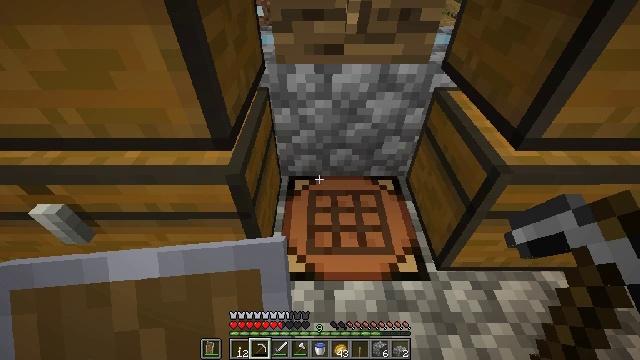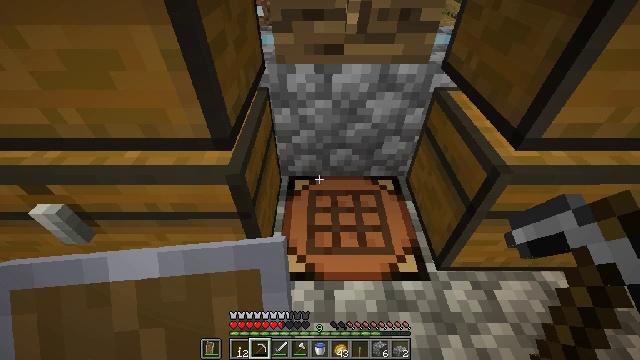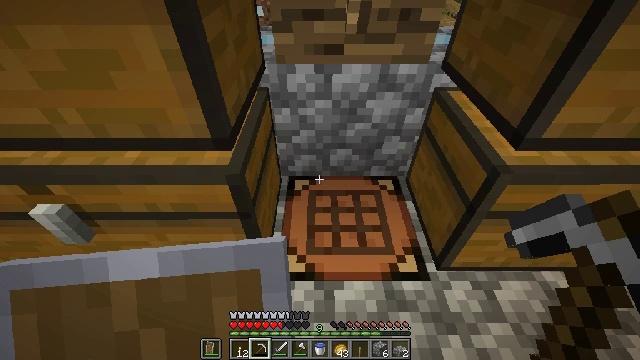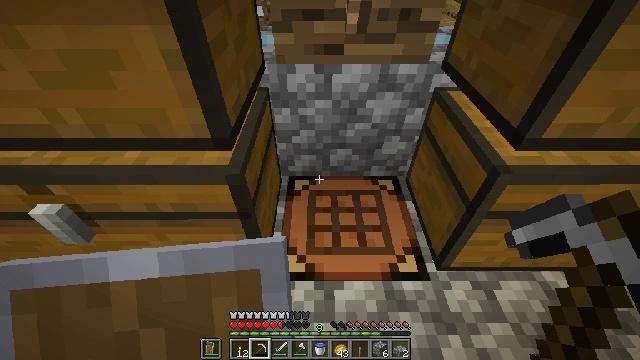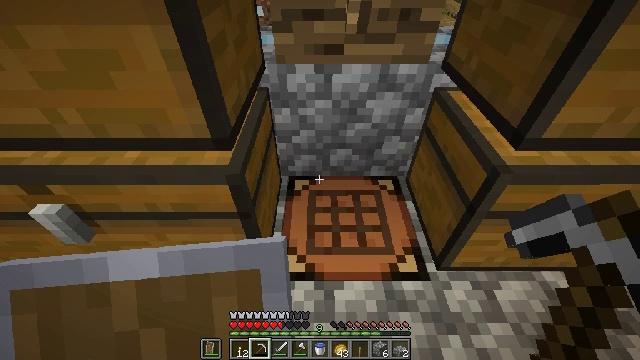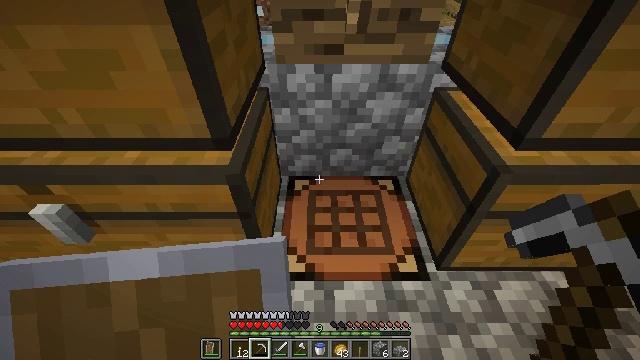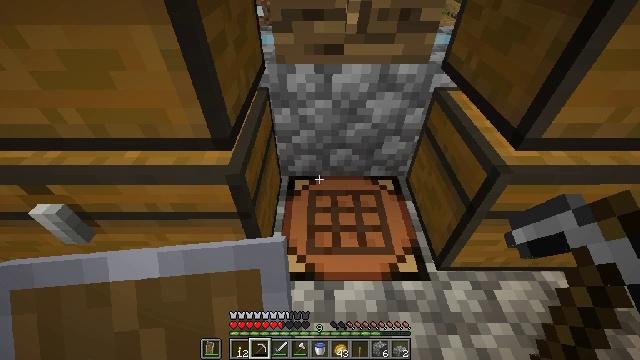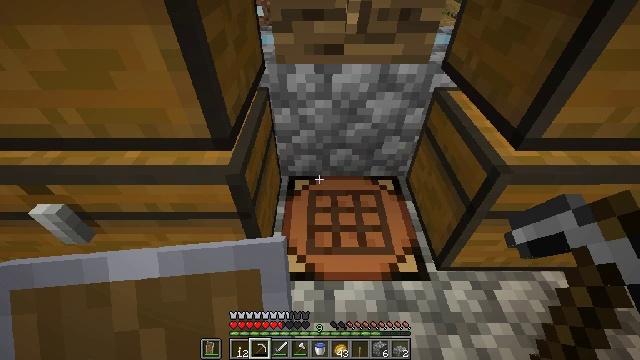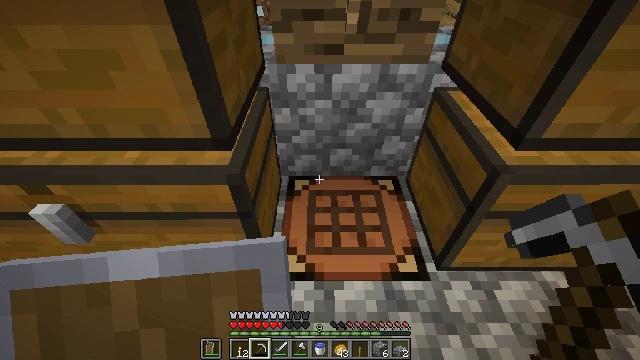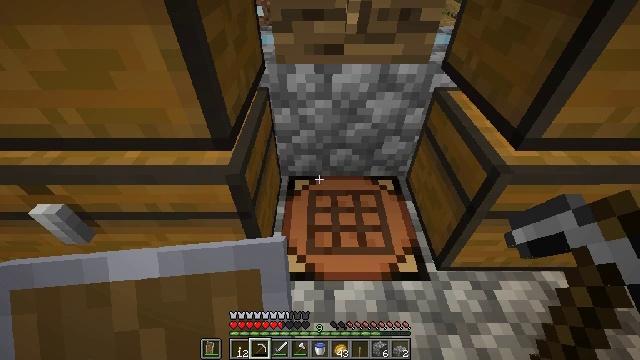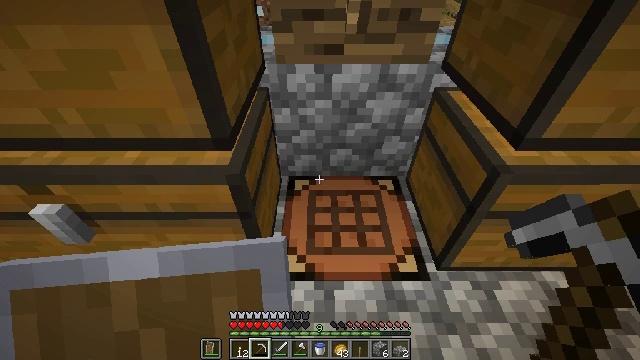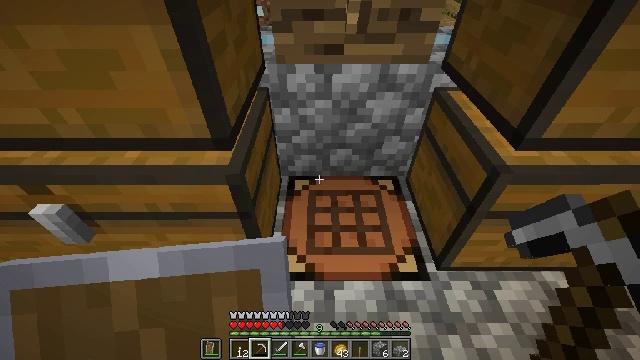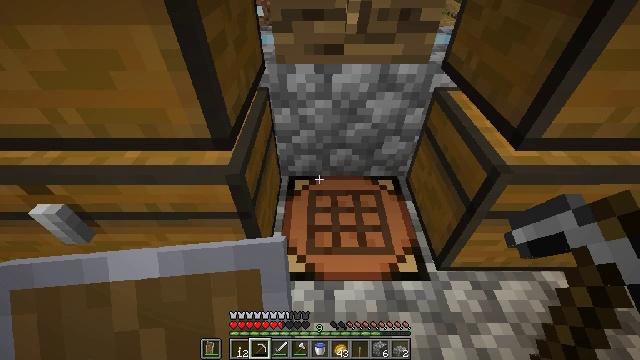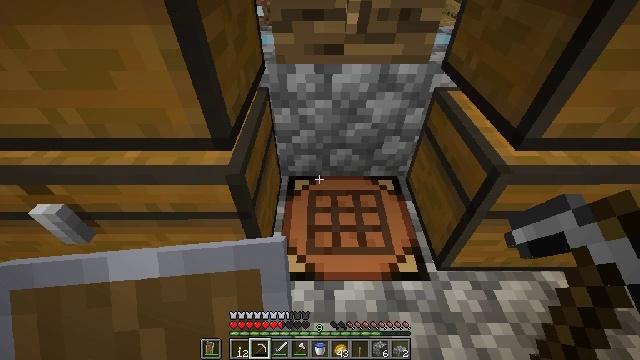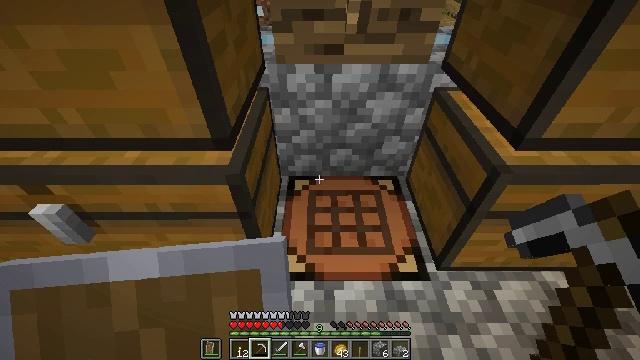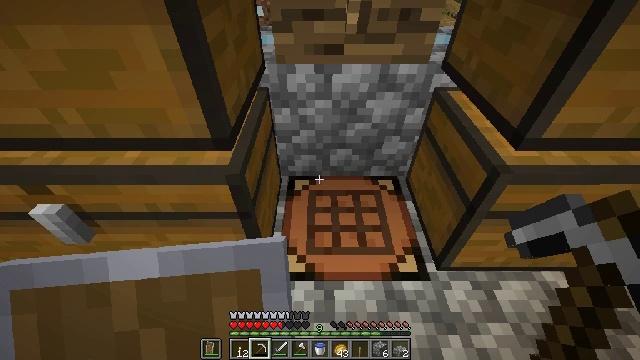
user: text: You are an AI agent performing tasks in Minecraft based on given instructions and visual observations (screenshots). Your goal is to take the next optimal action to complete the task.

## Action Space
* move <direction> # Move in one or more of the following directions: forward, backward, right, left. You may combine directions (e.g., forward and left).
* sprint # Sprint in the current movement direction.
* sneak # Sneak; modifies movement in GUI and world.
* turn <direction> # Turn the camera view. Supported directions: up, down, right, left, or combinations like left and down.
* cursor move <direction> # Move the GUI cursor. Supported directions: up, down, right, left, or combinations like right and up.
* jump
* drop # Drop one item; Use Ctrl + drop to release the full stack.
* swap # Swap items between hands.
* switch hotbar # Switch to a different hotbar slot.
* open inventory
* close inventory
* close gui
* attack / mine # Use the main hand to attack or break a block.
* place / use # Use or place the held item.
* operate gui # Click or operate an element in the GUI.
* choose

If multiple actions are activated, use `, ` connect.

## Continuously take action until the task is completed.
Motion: motion action
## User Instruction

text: Interact with the crafting table to create a repeater.
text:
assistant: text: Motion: no_op
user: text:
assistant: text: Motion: no_op
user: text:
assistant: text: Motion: no_op
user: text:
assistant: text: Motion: no_op
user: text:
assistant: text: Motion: no_op
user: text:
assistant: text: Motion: no_op
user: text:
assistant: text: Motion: no_op
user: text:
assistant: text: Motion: no_op
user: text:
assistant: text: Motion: no_op
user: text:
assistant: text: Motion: no_op
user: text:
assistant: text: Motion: no_op
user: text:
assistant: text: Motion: no_op
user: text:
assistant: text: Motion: no_op
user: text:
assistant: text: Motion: no_op
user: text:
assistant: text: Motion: no_op
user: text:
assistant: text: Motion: no_op
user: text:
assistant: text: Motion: no_op
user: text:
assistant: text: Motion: no_op
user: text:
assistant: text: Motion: no_op
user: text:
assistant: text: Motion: no_op
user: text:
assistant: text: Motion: no_op
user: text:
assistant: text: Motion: no_op
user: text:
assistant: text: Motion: no_op
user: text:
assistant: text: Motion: no_op
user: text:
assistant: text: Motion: no_op
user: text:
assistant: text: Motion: no_op
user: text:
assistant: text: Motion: no_op
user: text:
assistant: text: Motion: no_op
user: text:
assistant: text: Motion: no_op
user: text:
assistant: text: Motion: no_op